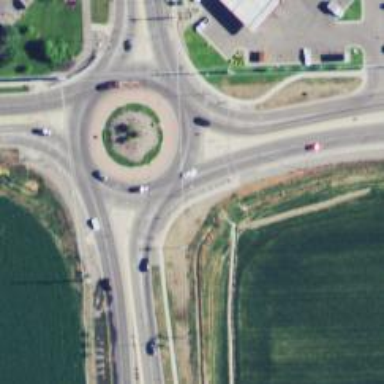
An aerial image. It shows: Roundabout at primary highway.